Question: I'm trying to make a simple calculator in C# but I'm getting some errors.
Here's my code:
'''
using System;
using System.Collections.Generic;
using System.Diagnostics;
using System.Linq;
using System.Text;
using System.Threading.Tasks;
namespace calculator_c_sharp
{
class Program
{
static void Main(string[] args)
{
//Calculator inputs
Console.WriteLine("Enter the first integer.");
int int1 = Convert.ToInt32(Console.ReadLine());
Console.WriteLine("Enter the second integer.");
int int2 = Convert.ToInt32(Console.ReadLine());
Console.WriteLine("Enter operation.");
string oper = Console.ReadLine();
//Calculator solving
if (oper == "+") ;
{
int ans = int1 + int2;
Console.WriteLine("Answer = " + ans);
}
else if (oper == "-") ;
{
int ans = int1 - int2;
Console.WriteLine("Answer = " + ans);
}
else if (oper == "*");
{
int ans = int1 * int2;
Console.WriteLine("Answer = " + ans);
}
else if (oper == "/") ;
{
int ans = int1 / int2;
Console.WriteLine("Answer = " + ans);
}
else
{
Console.WriteLine("Error.");
}
}
}
}
'''
Visual Studio is saying there's an error at the bottom } after every if statement.

Could someone please tell me what I'm doing wrong here?
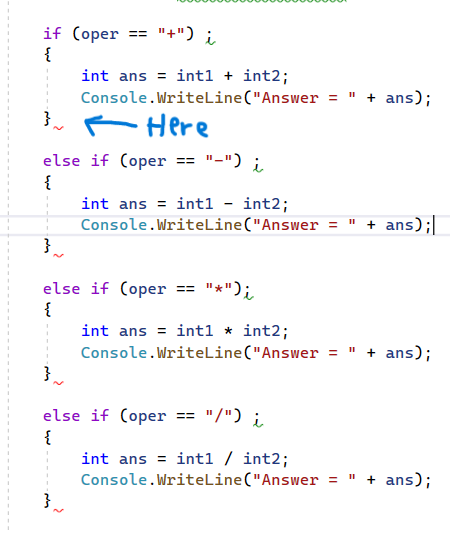
Answer: No semicolon after 'if else' or other keywords of the nature.
'''
if (oper == "+")
{
int ans = int1 + int2;
Console.WriteLine("Answer = " + ans);
}
else if (oper == "-")
{
int ans = int1 - int2;
Console.WriteLine("Answer = " + ans);
}
else if (oper == "*")
{
int ans = int1 * int2;
Console.WriteLine("Answer = " + ans);
}
else if (oper == "/")
{
int ans = int1 / int2;
Console.WriteLine("Answer = " + ans);
}
else
{
Console.WriteLine("Error.");
}
'''